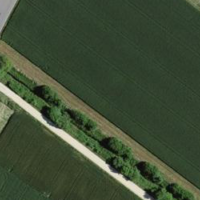
EUNIS habitat code: 52
Species observed at this site:
Falco tinnunculus
Emberiza citrinella
Phalacrocorax carbo